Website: walmart
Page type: customer-info-address
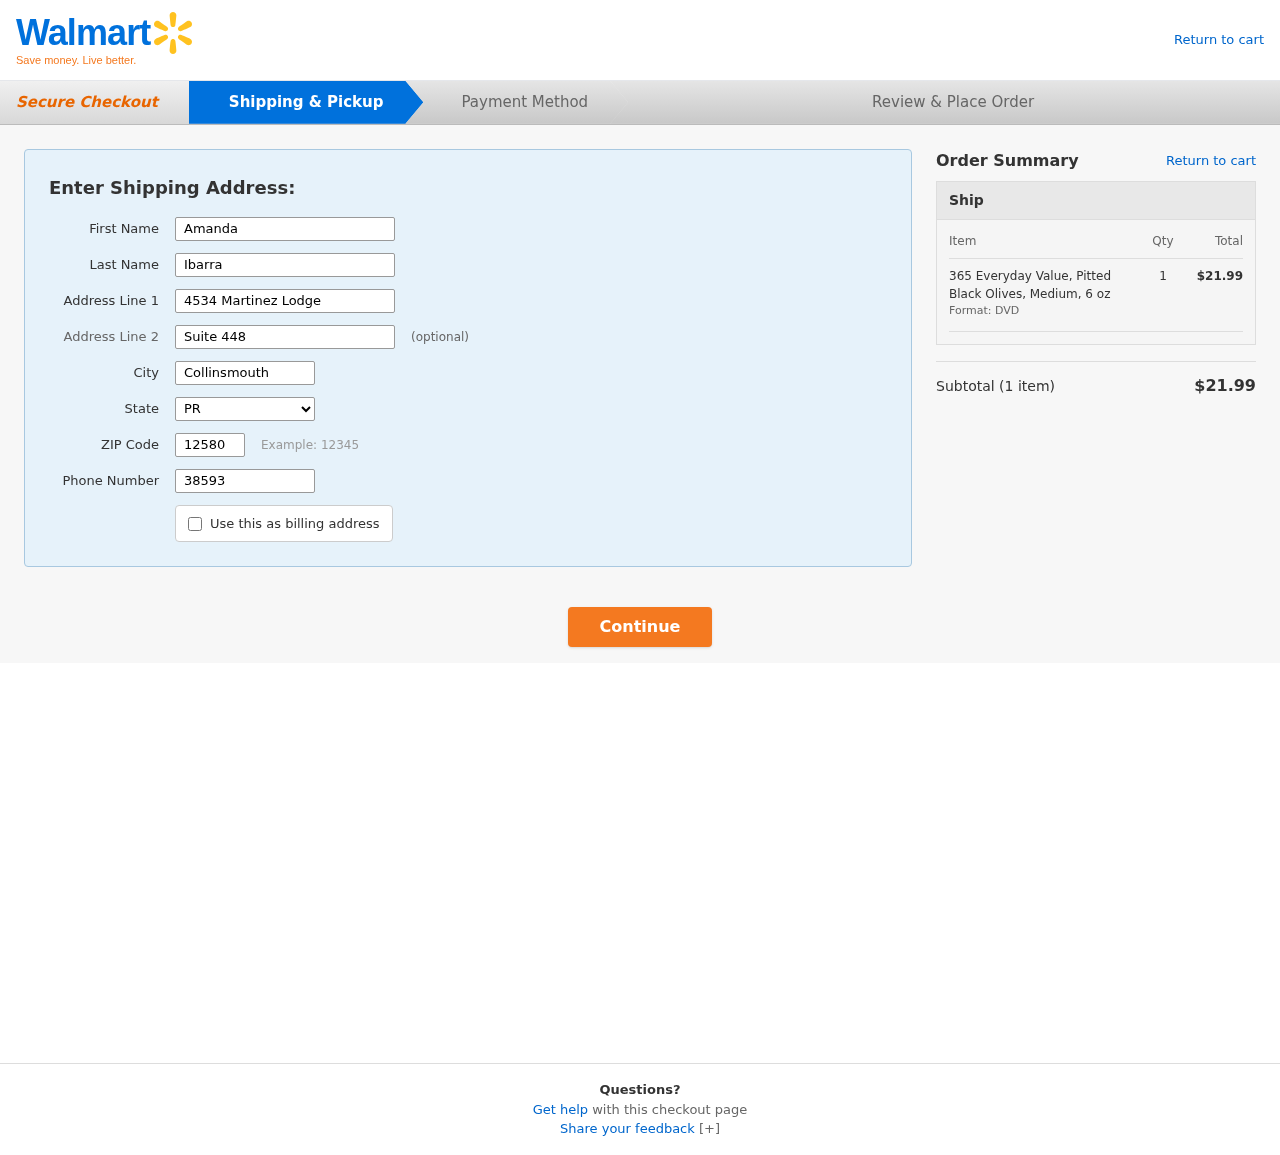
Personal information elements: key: PII_CITY
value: Collinsmouth
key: PII_FIRSTNAME
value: Amanda
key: PII_LASTNAME
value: Ibarra
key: PII_PHONE
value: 3859399762
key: PII_POSTCODE
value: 12580
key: PII_STATE
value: PR
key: PII_STREET
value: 4534 Martinez Lodge
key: PII_STREET2
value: Suite 448
Product elements: key: PRODUCT1_NAME
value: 365 Everyday Value, Pitted Black Olives, Medium, 6 oz
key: PRODUCT1_QUANTITY
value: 1
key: PRODUCT1_LINE_TOTAL
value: $21.99
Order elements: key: ORDER_NUM_ITEMS
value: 1
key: ORDER_SUBTOTAL
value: $21.99